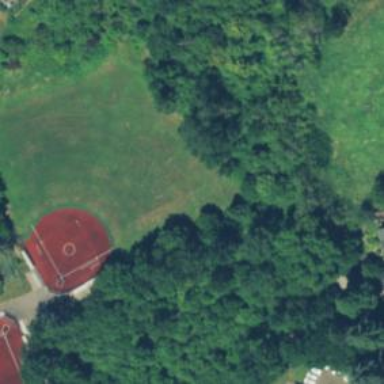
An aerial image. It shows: Softball pitch for leisure and sport activities.